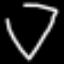
Label: diamond